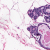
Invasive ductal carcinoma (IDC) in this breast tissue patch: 0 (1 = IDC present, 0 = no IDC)